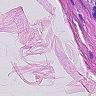
Metastatic tissue present: no